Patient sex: M
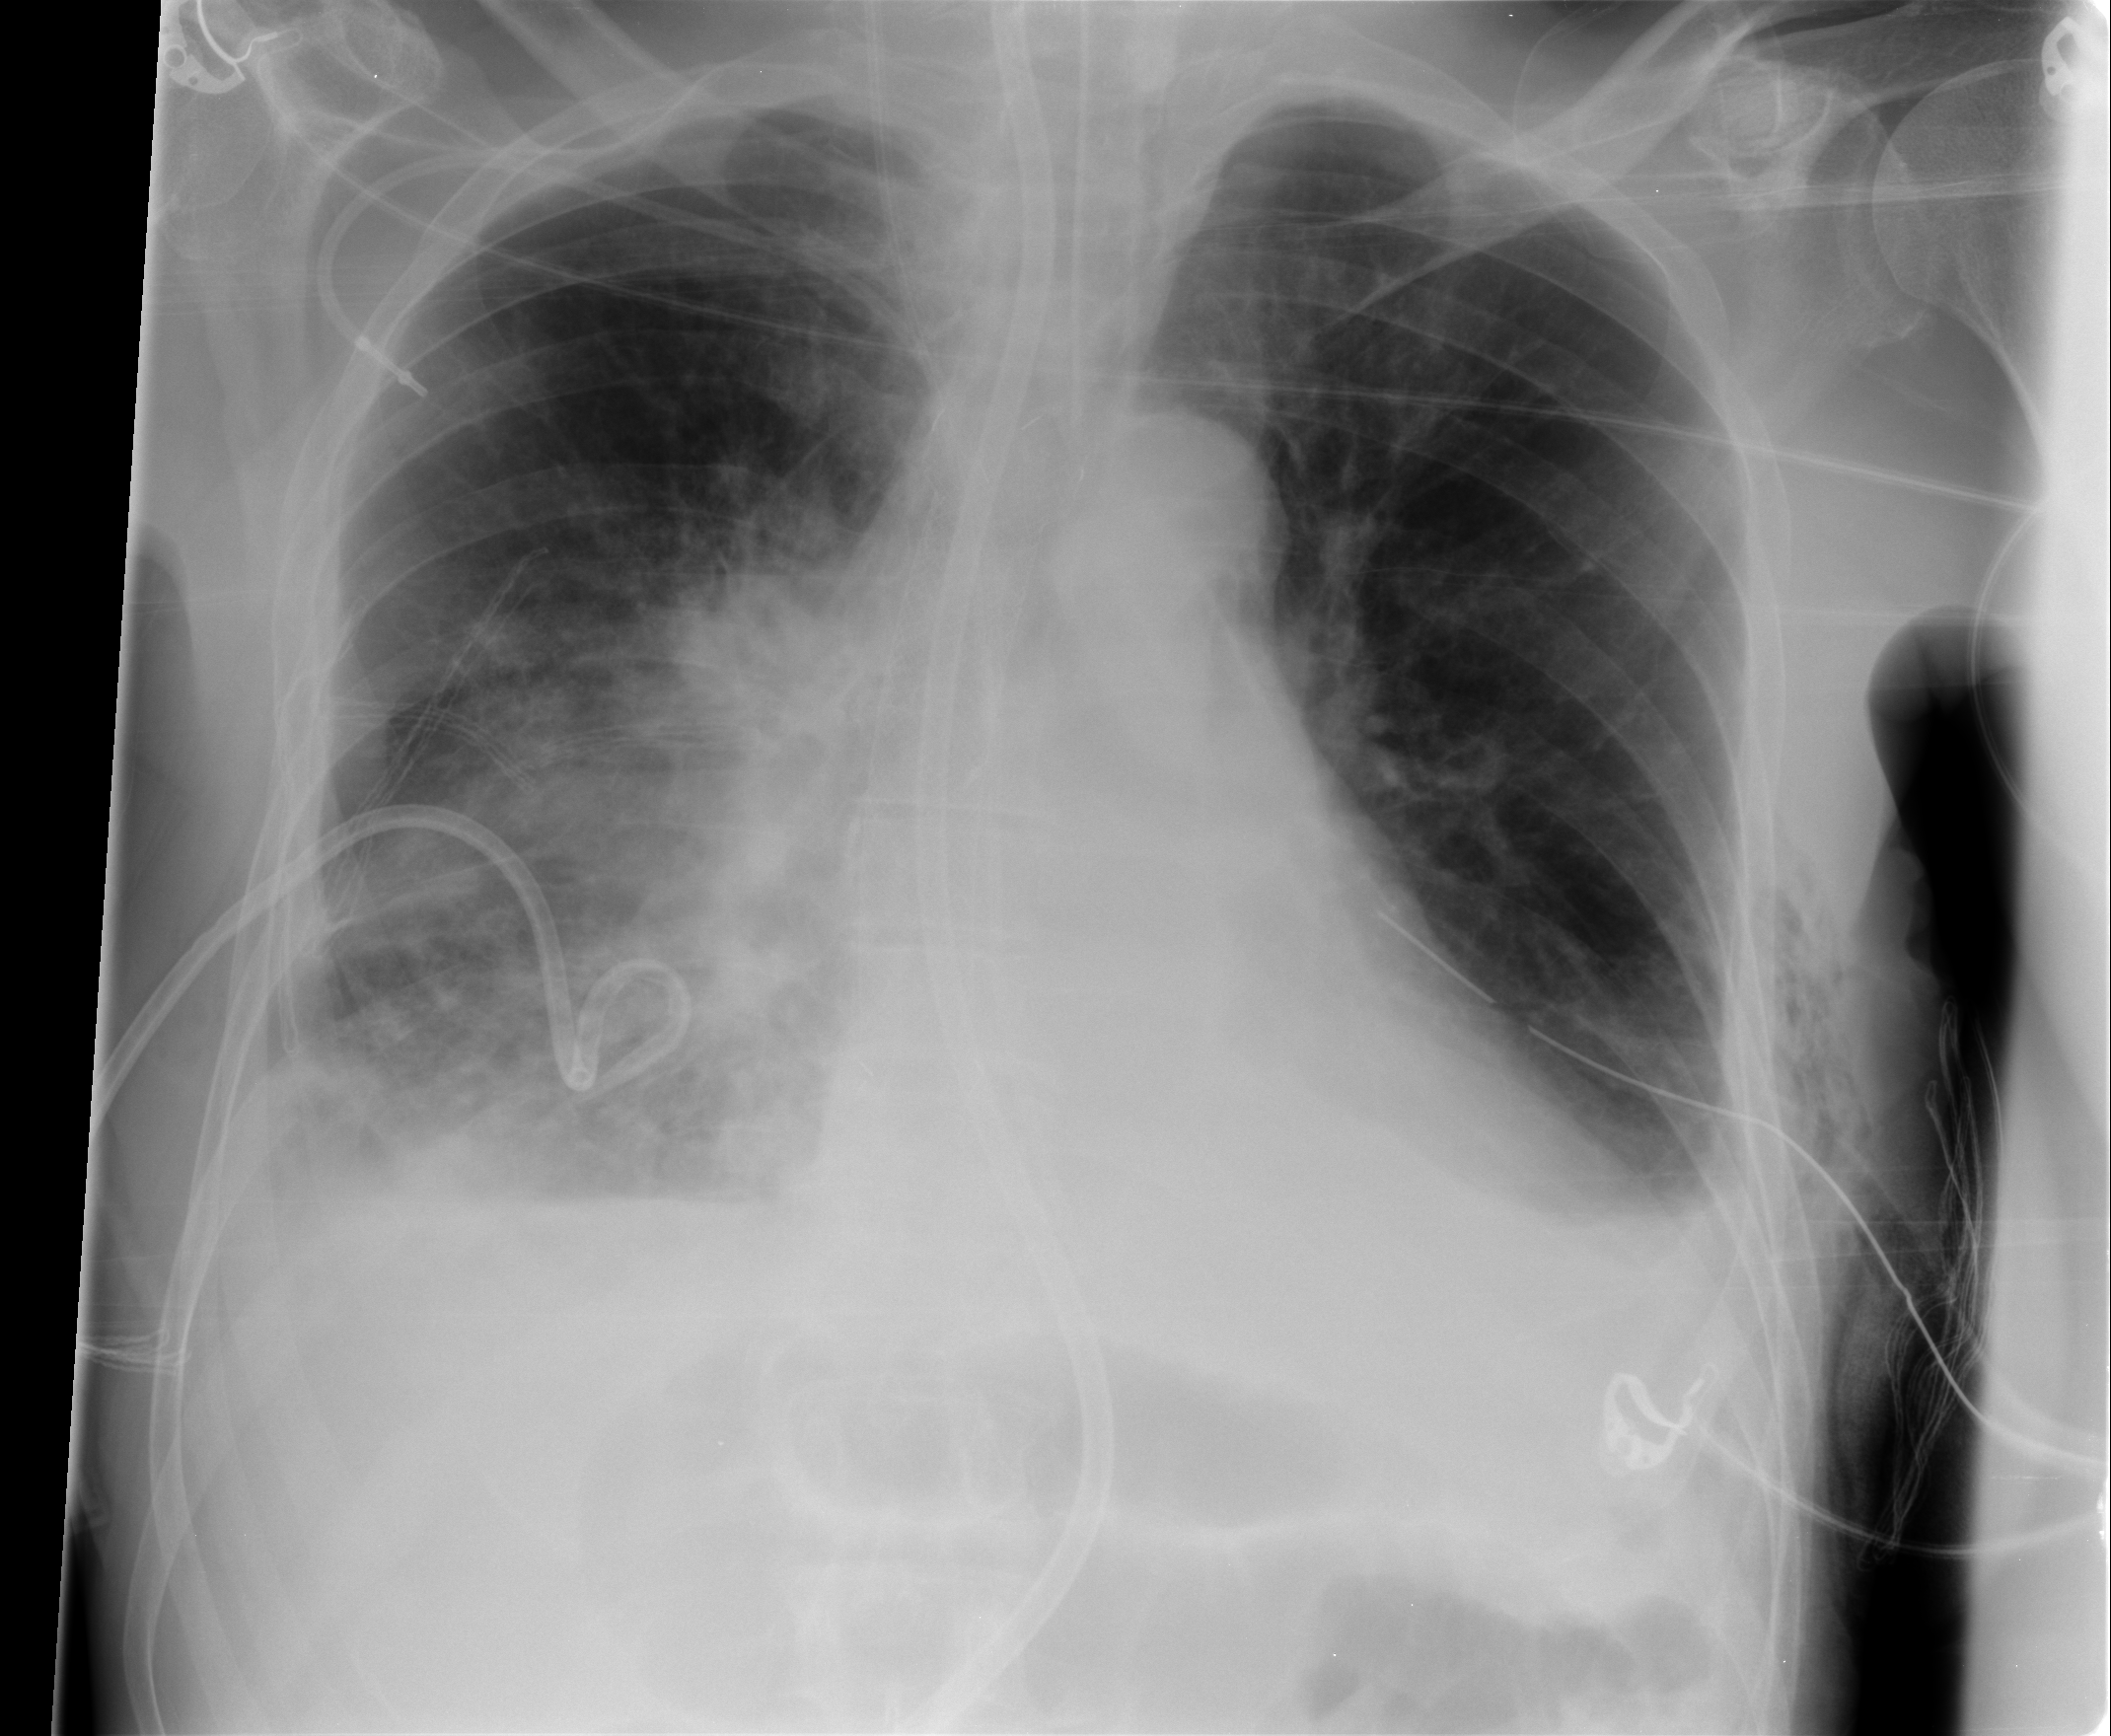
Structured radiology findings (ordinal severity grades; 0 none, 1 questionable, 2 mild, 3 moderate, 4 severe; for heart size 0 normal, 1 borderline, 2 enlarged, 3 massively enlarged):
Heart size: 0
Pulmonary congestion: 2
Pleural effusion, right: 2
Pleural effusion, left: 2
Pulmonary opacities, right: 3
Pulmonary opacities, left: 2
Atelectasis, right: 2
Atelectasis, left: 2